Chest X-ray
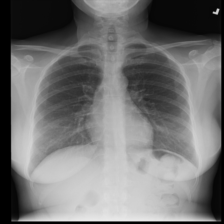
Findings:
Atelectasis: negative
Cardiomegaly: negative
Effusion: negative
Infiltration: negative
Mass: negative
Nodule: negative
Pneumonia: negative
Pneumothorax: negative
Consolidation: negative
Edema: negative
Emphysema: negative
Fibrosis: negative
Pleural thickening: negative
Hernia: negative